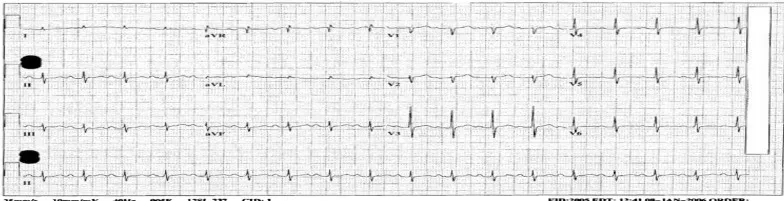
EKG done 5 hours later showing reversal of aforementioned abnormalities.
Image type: electrography (ekg)